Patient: sex F, age 36
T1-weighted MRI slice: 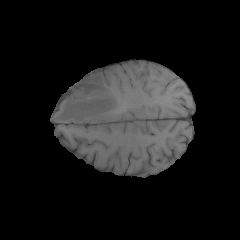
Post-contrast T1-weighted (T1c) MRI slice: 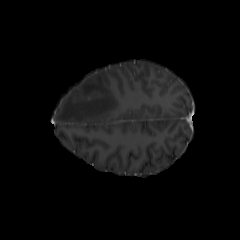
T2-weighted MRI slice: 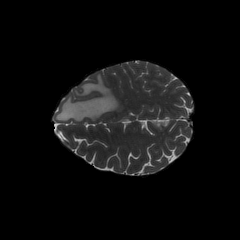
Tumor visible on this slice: yes
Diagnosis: Glioblastoma, IDH-wildtype
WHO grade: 4